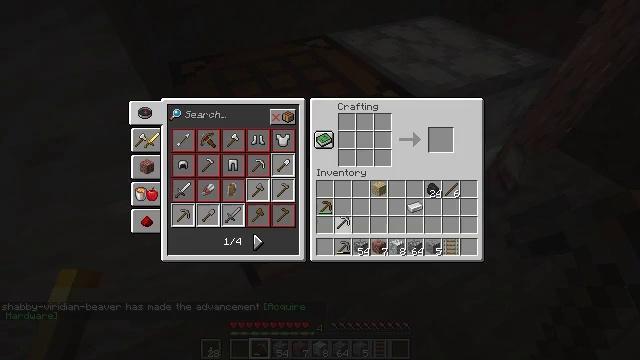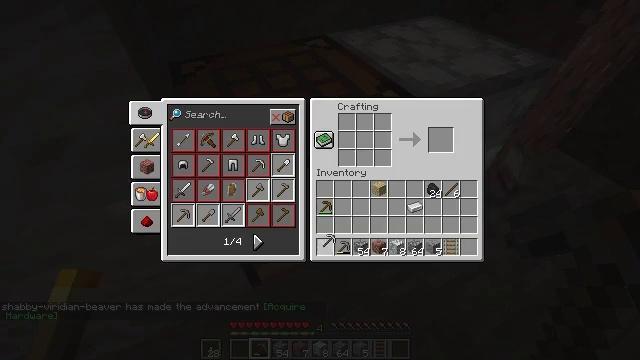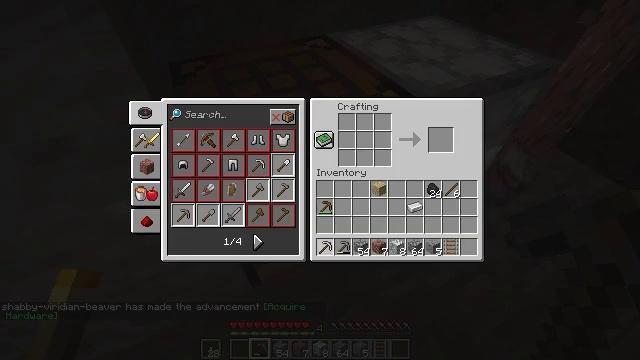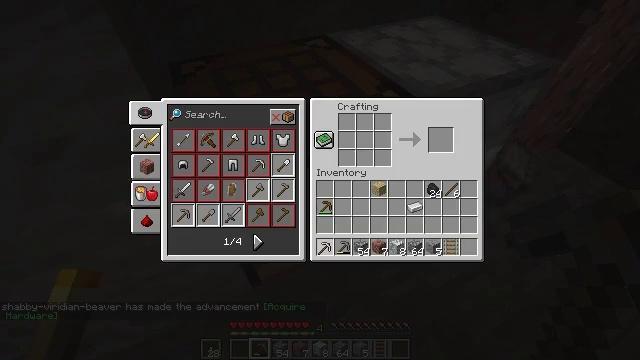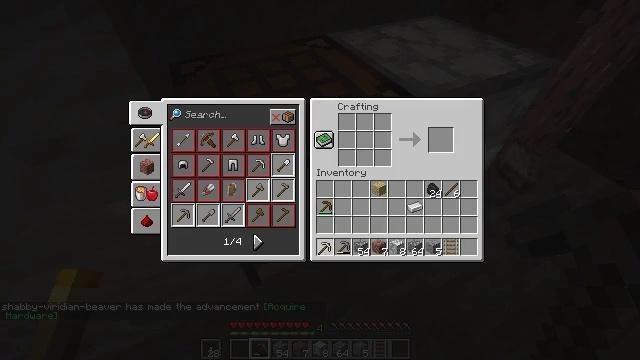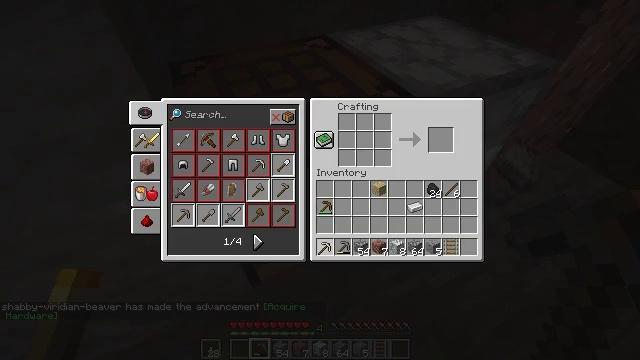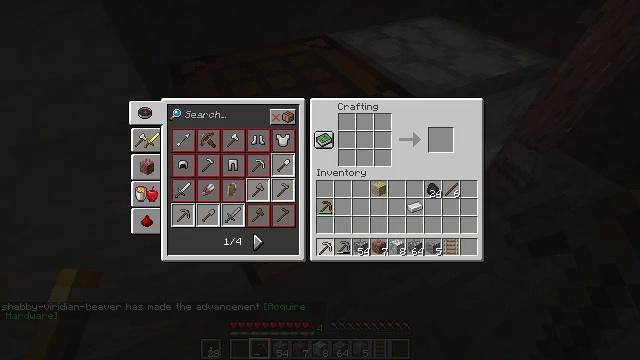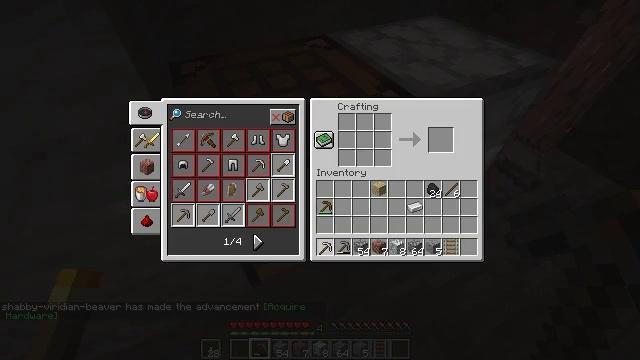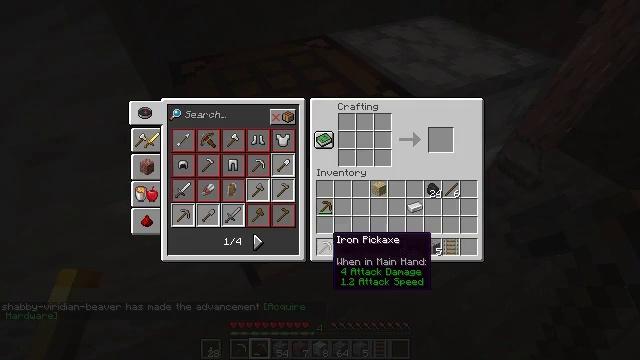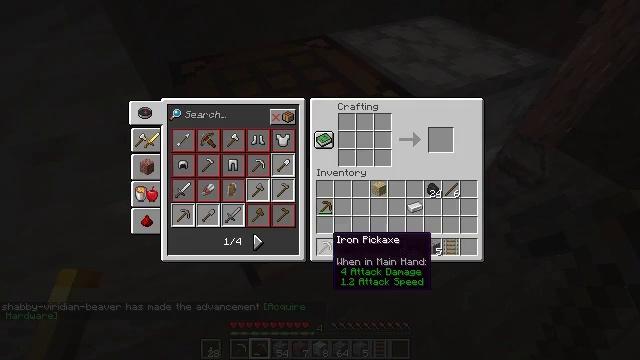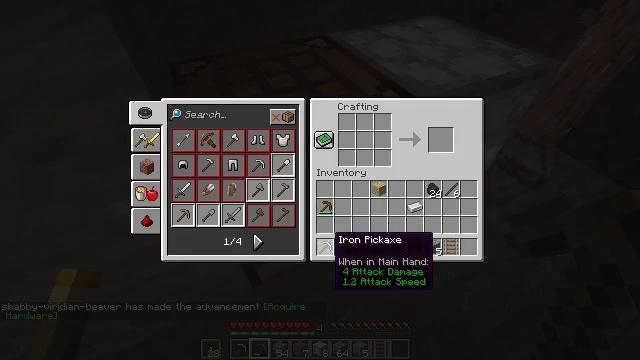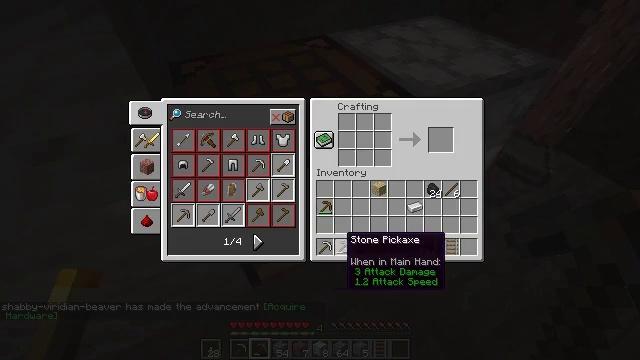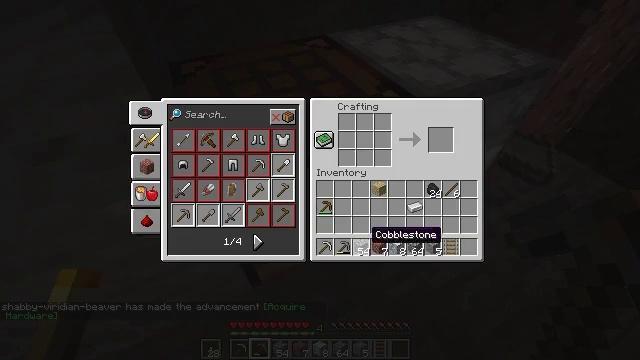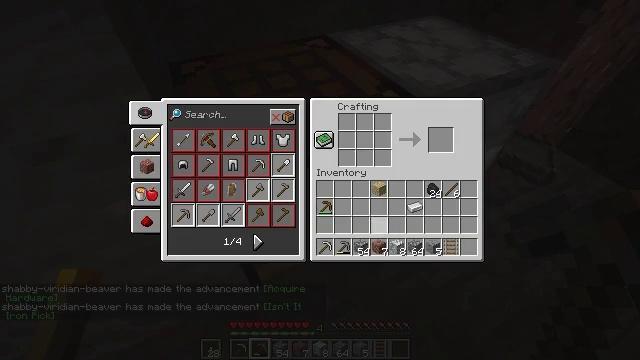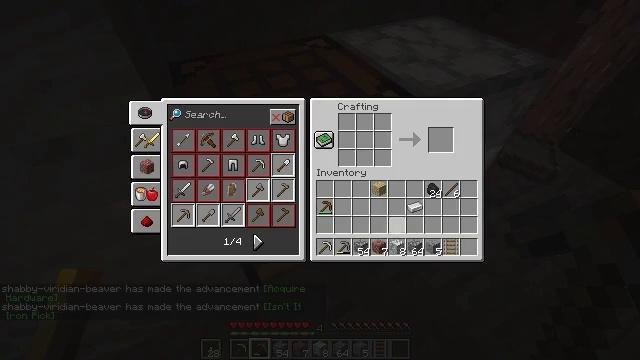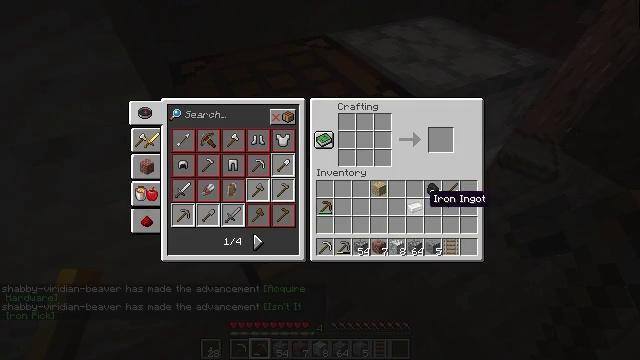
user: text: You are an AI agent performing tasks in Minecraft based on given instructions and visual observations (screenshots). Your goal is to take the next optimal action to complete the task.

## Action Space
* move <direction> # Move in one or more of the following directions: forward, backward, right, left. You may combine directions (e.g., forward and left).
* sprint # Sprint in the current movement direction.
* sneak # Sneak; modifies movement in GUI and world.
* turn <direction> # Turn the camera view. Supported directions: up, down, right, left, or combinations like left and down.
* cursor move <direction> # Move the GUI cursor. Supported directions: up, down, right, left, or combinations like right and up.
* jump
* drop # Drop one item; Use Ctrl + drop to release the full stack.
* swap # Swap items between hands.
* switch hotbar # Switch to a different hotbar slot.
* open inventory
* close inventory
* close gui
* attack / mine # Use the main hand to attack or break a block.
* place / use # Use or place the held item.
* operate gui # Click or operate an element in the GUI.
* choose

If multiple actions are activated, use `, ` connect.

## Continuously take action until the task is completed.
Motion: motion action
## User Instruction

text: Use the furnace to make an iron ingot.
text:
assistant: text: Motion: cursor move left and down, open gui
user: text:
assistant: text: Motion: no_op
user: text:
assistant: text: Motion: no_op
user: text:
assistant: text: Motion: no_op
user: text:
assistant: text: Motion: no_op
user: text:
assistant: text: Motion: operate gui
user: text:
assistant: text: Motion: operate gui
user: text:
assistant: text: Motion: no_op
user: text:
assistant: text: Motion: no_op
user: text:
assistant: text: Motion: no_op
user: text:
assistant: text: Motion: cursor move right
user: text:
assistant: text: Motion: cursor move right
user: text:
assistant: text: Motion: cursor move right and up
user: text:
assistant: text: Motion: cursor move right and up
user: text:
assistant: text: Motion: cursor move right and up
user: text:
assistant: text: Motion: no_op
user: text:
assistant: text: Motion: cursor move left
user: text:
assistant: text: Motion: no_op
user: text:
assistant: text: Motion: no_op
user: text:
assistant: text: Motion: no_op
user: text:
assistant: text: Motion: no_op
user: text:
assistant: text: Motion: no_op
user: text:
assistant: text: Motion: close gui
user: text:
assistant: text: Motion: turn right and down
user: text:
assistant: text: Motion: turn right and down
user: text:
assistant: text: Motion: move right, turn right and down
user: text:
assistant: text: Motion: move forward and move right, turn right and down
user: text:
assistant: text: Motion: move forward and move right, turn right
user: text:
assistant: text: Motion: move forward
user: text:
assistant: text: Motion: no_op